Field crop: maize
Growth stage: 2
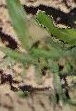
Species: maize